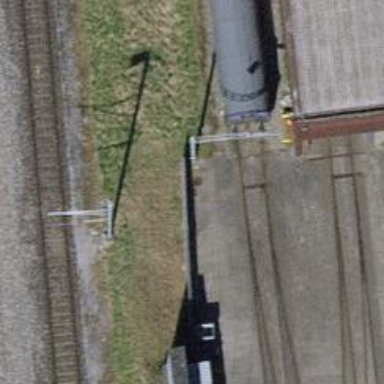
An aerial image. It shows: Railway switch.